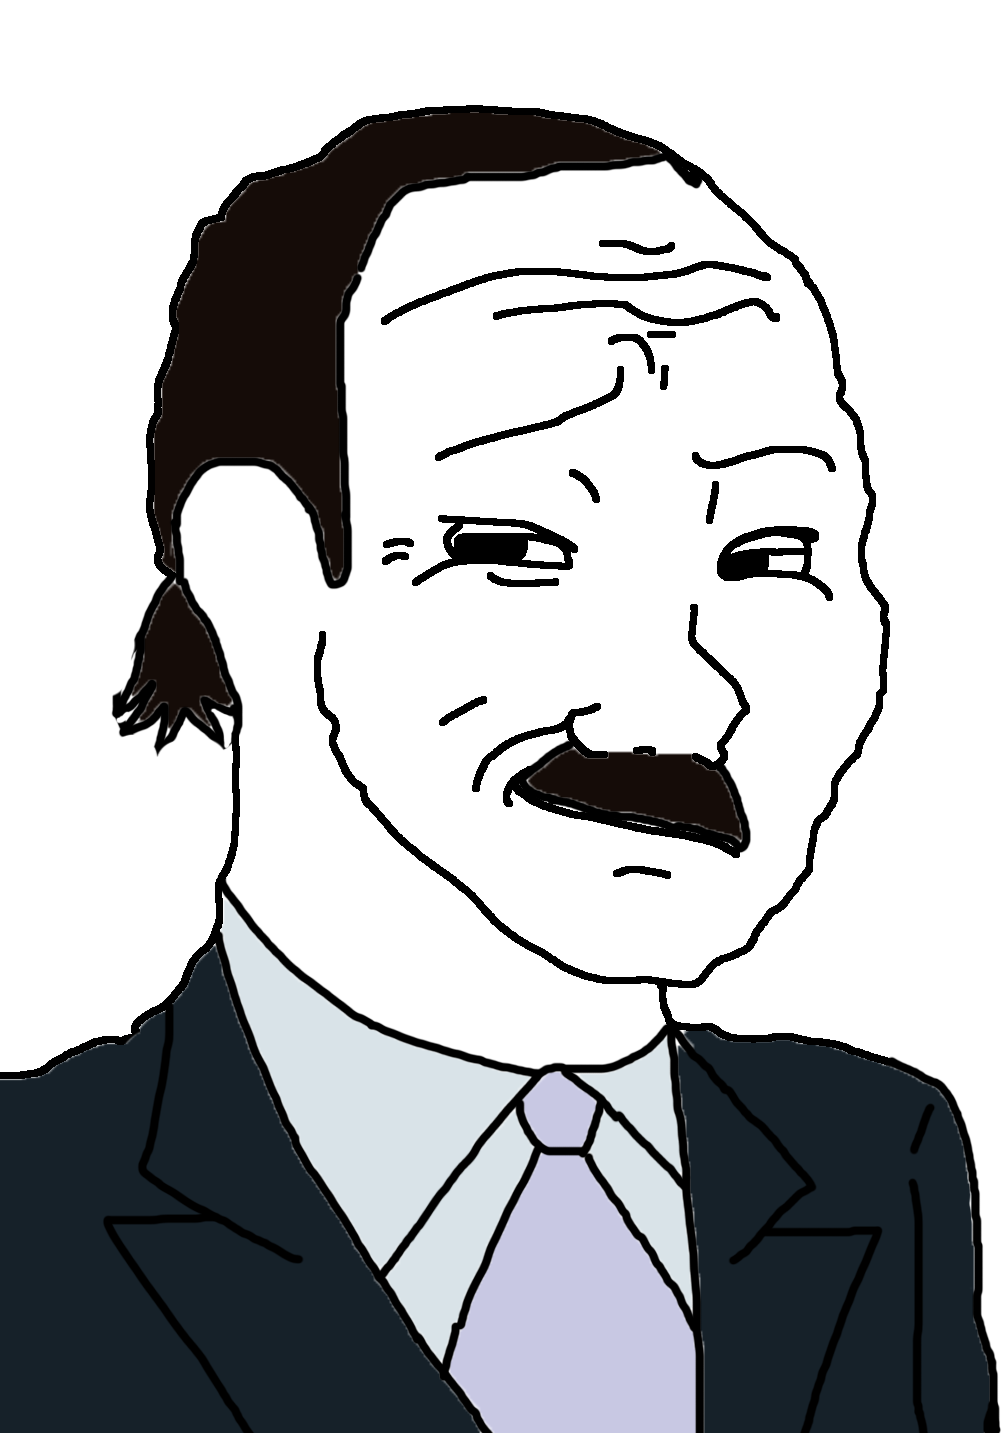
Label: 5_Smugjak